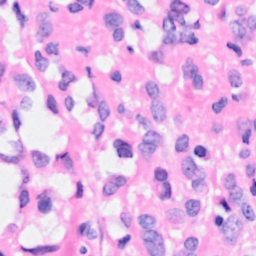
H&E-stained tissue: Breast